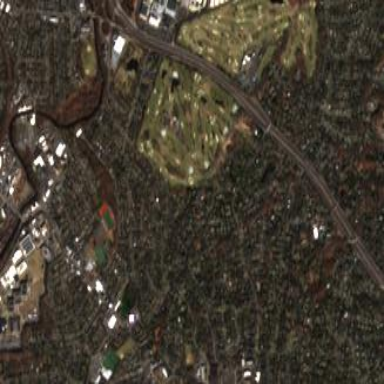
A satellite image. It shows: Golf course surrounded by greenery.